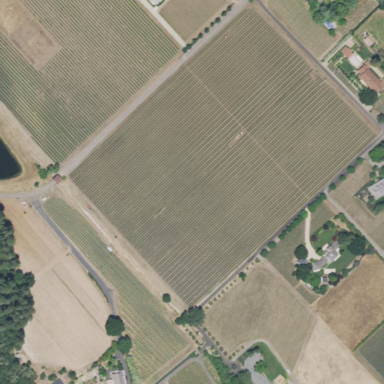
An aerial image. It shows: Vineyard with grape crops.